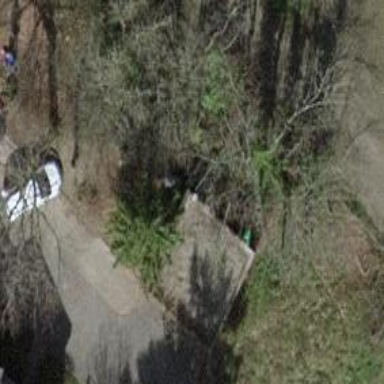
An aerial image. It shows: Garage.